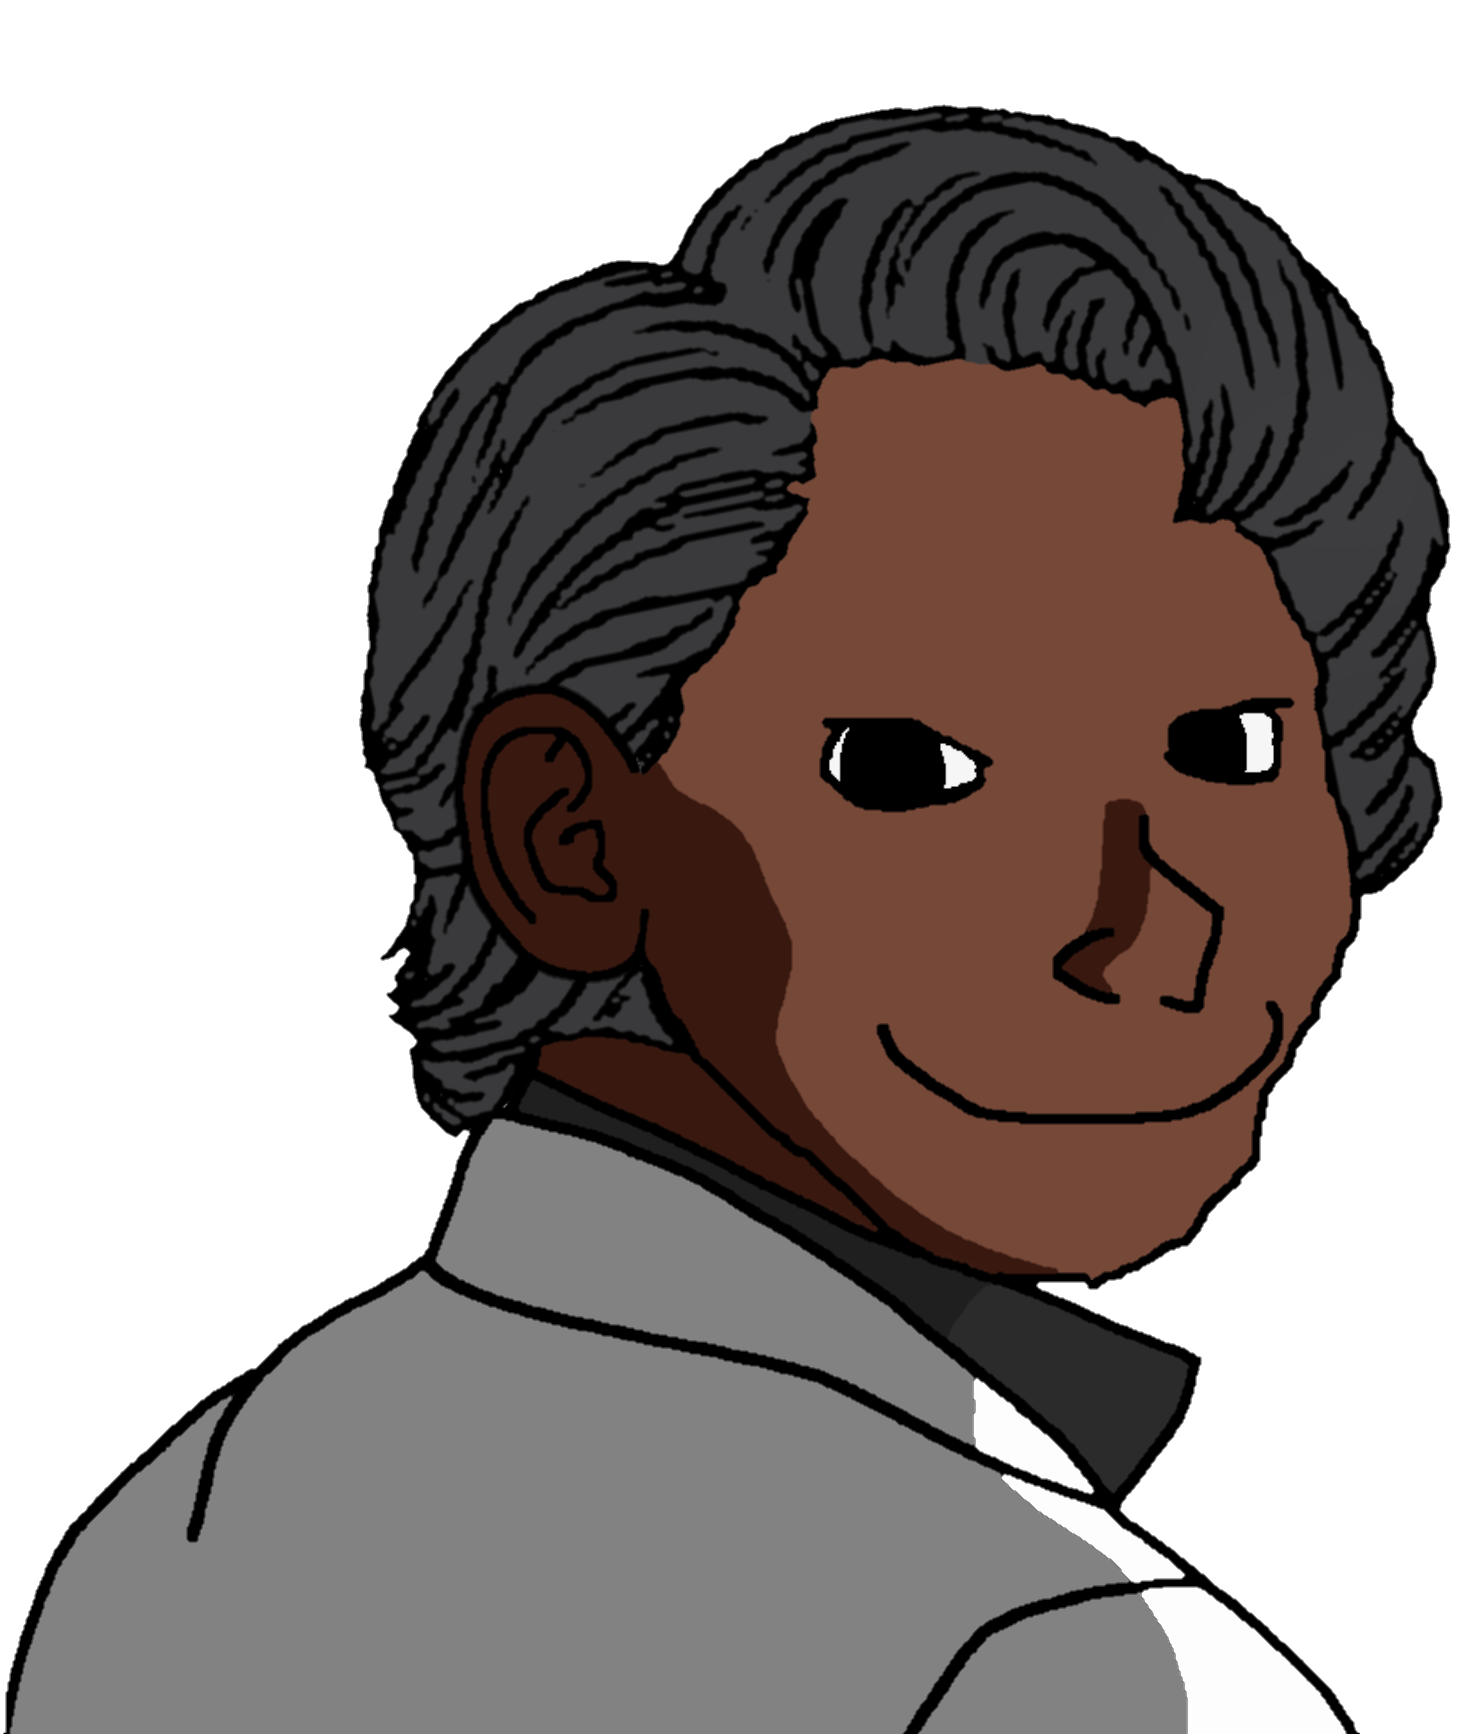
Label: 5_Oomer